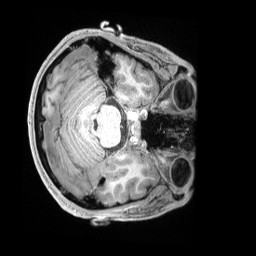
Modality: T1w
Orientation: axial
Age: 24
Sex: male
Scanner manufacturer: siemens
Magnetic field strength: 3 T
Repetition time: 2.4 s
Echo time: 0.00226 s